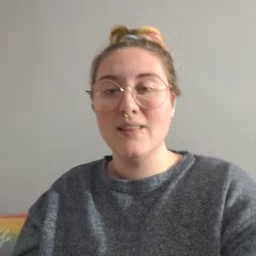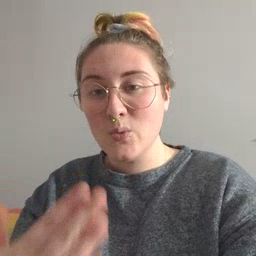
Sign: thankyou